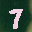
Label: 7